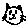
Label: cat